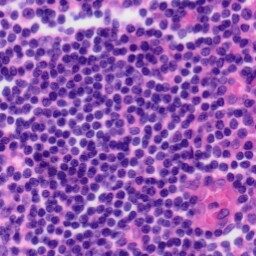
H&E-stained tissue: Tonsil